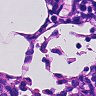
Metastatic tissue present: no